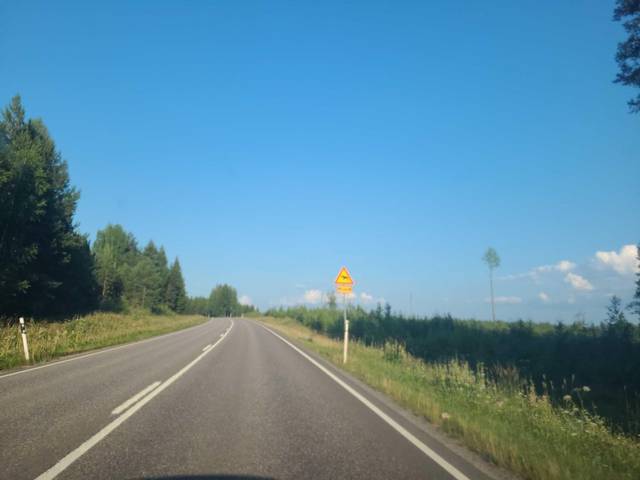
Region: Finland
Coordinates: 62.306, 27.261